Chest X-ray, PA view. Patient: 47 years old, sex F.
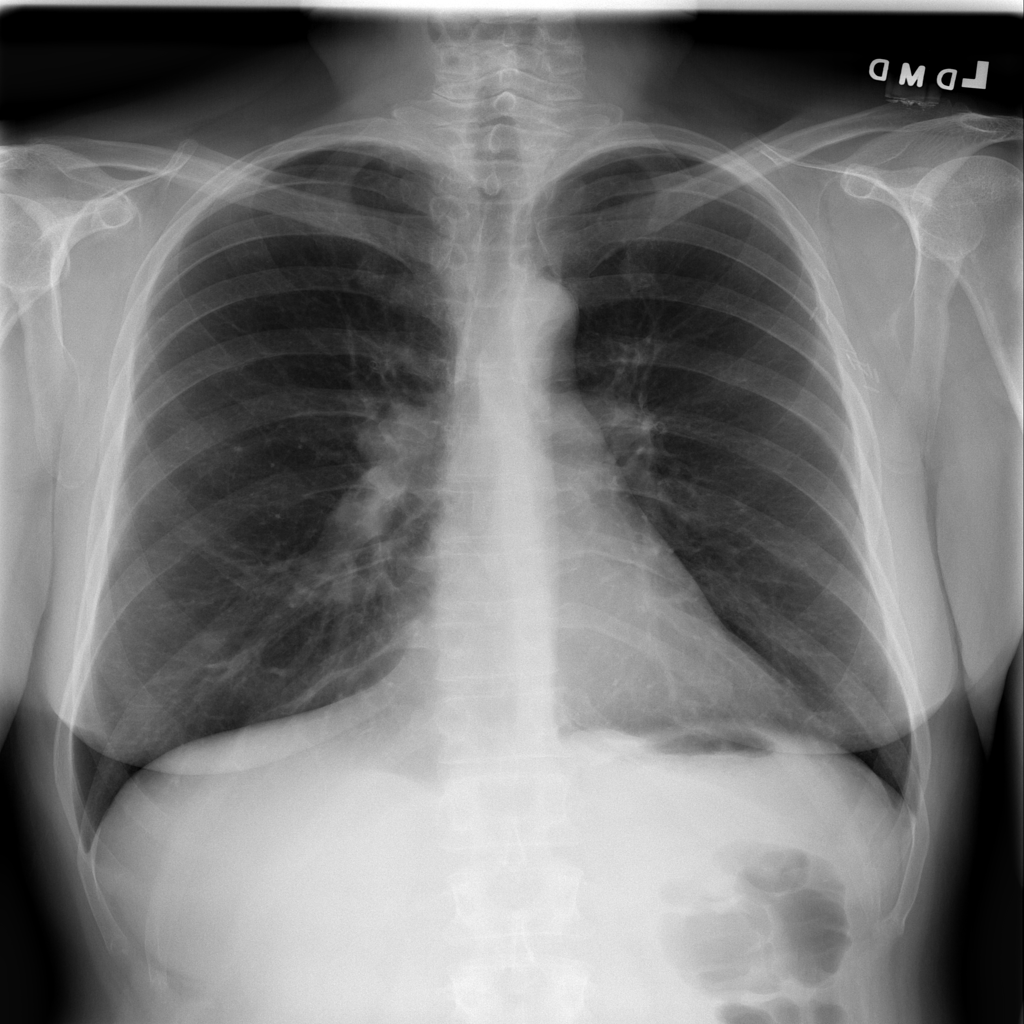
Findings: No Finding